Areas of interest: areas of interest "Provincial Animal Products Import and Export Company Dormitory"
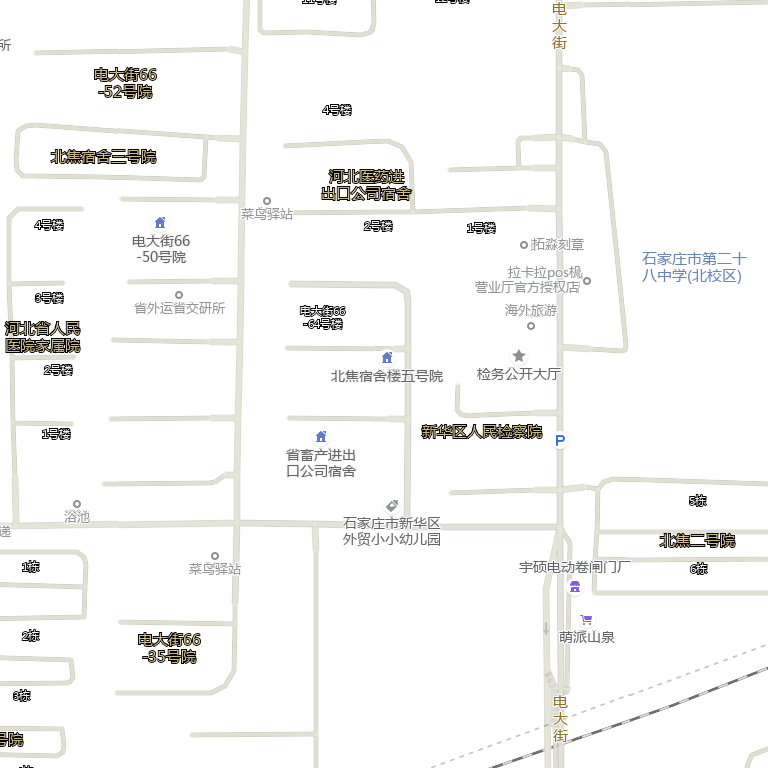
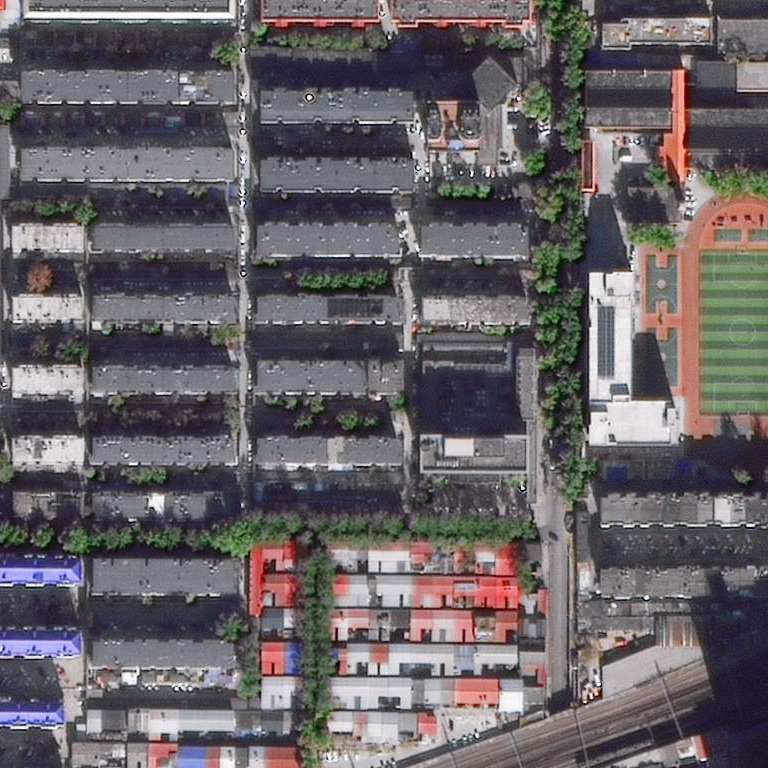